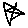
Label: star